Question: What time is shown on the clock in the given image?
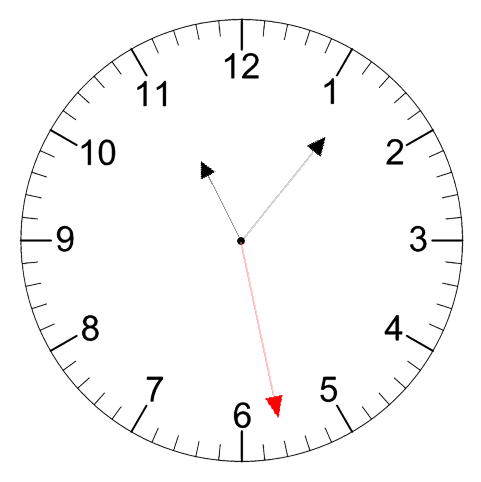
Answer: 11:06:28